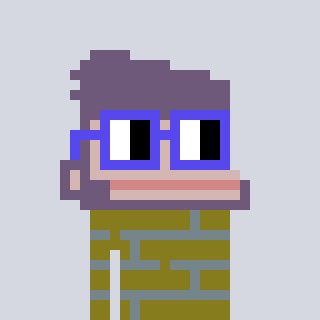
a pixel art character with square blue glasses, a ape-shaped head and a gunk-colored body on a cool background